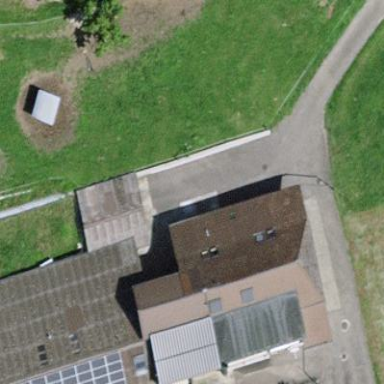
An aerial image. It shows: Farm building.